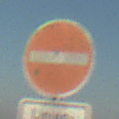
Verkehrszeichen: VerbotDerEinfahrt
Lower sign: BesondereFahrzeugeUndTransportgueter2
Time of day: SunriseSunset
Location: Outdoor (Nature)
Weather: Clear
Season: NotSpecified
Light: Natural